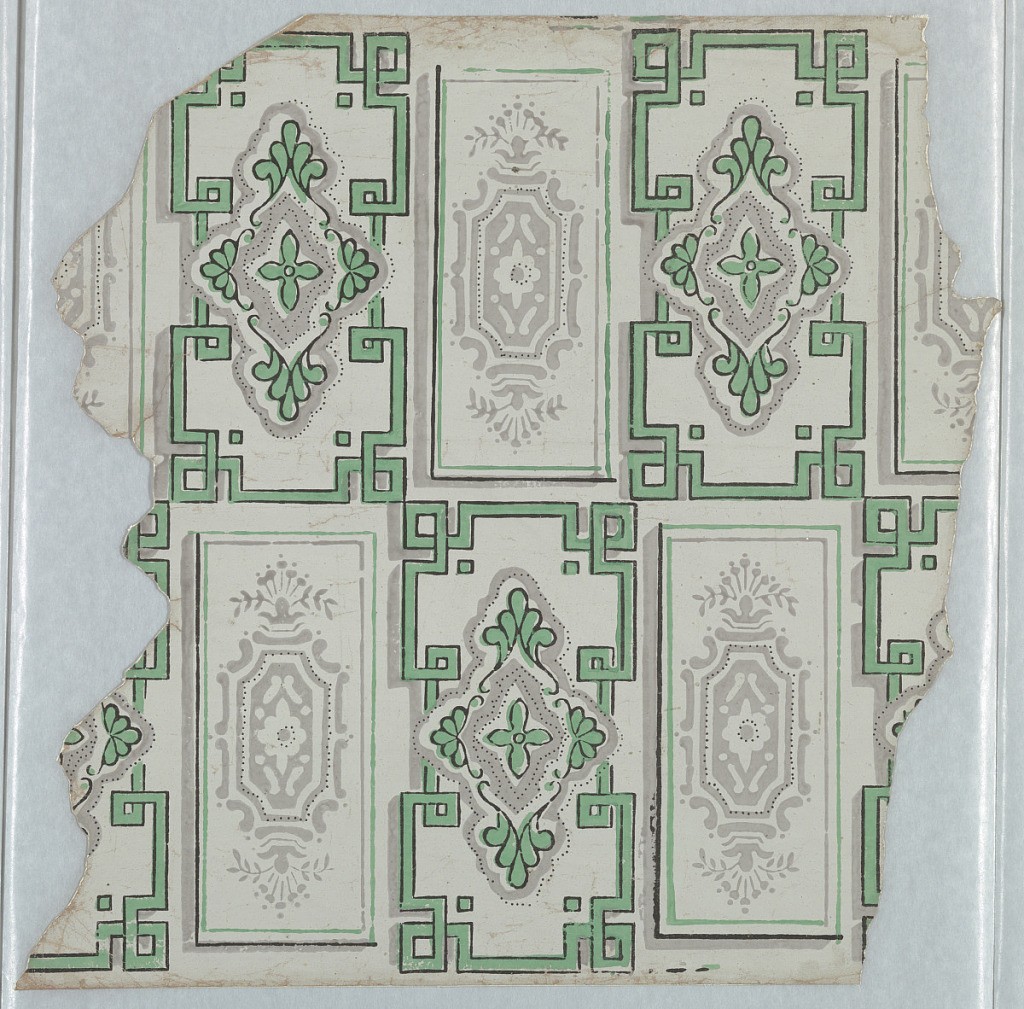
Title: Sidewall
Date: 1825–35
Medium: Block-printed on handmade paper
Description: Strapwork and stylized foliation, similar to tile work or ashlar block design.  Printed in green, gray, and black on pale off-white ground.